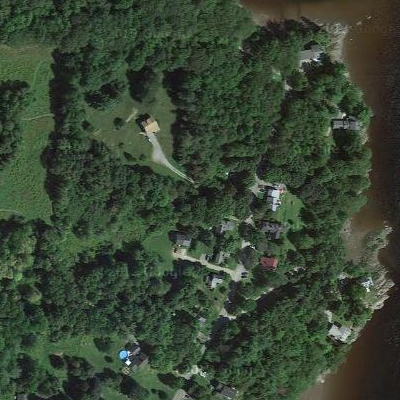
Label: Forest